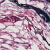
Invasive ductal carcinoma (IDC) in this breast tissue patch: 0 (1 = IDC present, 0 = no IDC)